Question: I am trying to use Chris Banes' library Actionbar-PullToRefresh. It can be found here.
I am using Tabs at bottom of screen in my app. as you can see in screen shot.
I read through the sample code. He says that all you have to do is, wrap your refreshable view in a PullToRefreshLayout like this: How do i integrate it into my app.
'''
public class MainActivity extends Activity implements OnTabChangeListener {
private TabHost mTabHost;
public static final String TAB_1 = "Open";
public static final String TAB_2 = "Approved";
public static final String TAB_3 = "Decline";
private int mCurrentTab;
public String result;
Vector<String> msgvector = new Vector<String>();
Vector<String> usernamevector = new Vector<String>();
Vector<String> feedIdvector = new Vector<String>();
Vector<String> userIdvector = new Vector<String>();
ListView listview,listview1,listview2;
private ProgressDialog simpleWaitDialog;
List<Rowfeeds> rowfeedlist;
public String result2;
public String result3;
@Override
protected void onCreate(Bundle savedInstanceState) {
super.onCreate(savedInstanceState);
setContentView(R.layout.activity_main);
mTabHost = (TabHost) findViewById(android.R.id.tabhost);
listview = (ListView)findViewById(R.id.tab_1);
listview1 = (ListView)findViewById(R.id.tab_2);
listview2 = (ListView)findViewById(R.id.tab_3);
new Feedsdata().execute();
setupTabs();
mTabHost.setOnTabChangedListener(this);
mTabHost.setCurrentTab(mCurrentTab);
}
private class Feedsdata extends AsyncTask<String, Void, String> {
@Override
protected String doInBackground(String... arg0) {
// TODO Auto-generated method stub
try {
Log.i("doInBackground", "doInBackground");
HttpClient hc = new DefaultHttpClient();
HttpPost postMethod = new HttpPost("http://192.168.21.74/mynetwork/formapi/top_feeds");
List<NameValuePair> nameValuePairs = new ArrayList<NameValuePair>();
nameValuePairs.add(new BasicNameValuePair("from", "0"));
nameValuePairs.add(new BasicNameValuePair("to", "10"));
postMethod.setEntity(new UrlEncodedFormEntity(nameValuePairs));
HttpResponse rp = hc.execute(postMethod);
if (rp.getStatusLine().getStatusCode() == HttpStatus.SC_OK) {
result = EntityUtils.toString(rp.getEntity());
Log.v("suggestion_data", "" + result);
JSONArray jsonary = new JSONArray(result);
for (int i = 0; i < jsonary.length(); i++) {
//Log.v("jsonary.length", "" +jsonary.length());
String sr = ""+jsonary.getJSONObject(i);
//Log.v("sr", "" +sr);
JSONObject jobj = new JSONObject(sr);
Log.v("======================", "=================" );
Log.v("feed_id", "" +jobj.getString("feed_id"));
Log.v("feed_message", "" +jobj.getString("feed_message"));
Log.v("user_id", "" +jobj.getString("user_id"));
Log.v("username", "" +jobj.getString("username"));
Log.v("======================", "=================" );
msgvector.add(""+jobj.getString("feed_message").toString().trim());
usernamevector.add("" +jobj.getString("username").toString().trim());
feedIdvector.add("" +jobj.getString("feed_id").toString().trim());
userIdvector.add("" +jobj.getString("user_id").toString().trim());
}
//for (int i = 0; i < feedIdvector.size(); i++) {
//Log.v("feedIdvector", "" +feedIdvector.elementAt(i));
//}
}else{
Log.d("JSON", "StatusCode "+rp.getStatusLine().getStatusCode());
}
} catch (Exception e) {
// TODO Auto-generated catch block
Log.i("AsyncTaskException", e.toString());
}
Log.i("popularAsyncTaskException", e.toString());
}
return null;
}
@Override
protected void onPreExecute() {
Log.i("Async-Example", "onPreExecute Called");
simpleWaitDialog = ProgressDialog.show(MainActivity.this,"Wait", "Downloading feeds");
}
@Override
protected void onPostExecute(String result) {
rowfeedlist = new ArrayList<Rowfeeds>();
for (int i = 0; i < msgvector.size(); i++) {
Rowfeeds rowfeeds = new Rowfeeds(msgvector.elementAt(i),usernamevector.elementAt(i),feedIdvector.elementAt(i));
rowfeedlist.add(rowfeeds);
}
Customfeedadapter feedadapter = new Customfeedadapter(getApplicationContext(),R.layout.feeds,rowfeedlist
,feedIdvector,userIdvector);
listview.setAdapter(feedadapter);
simpleWaitDialog.dismiss();
}
private void setupTabs() {
mTabHost.setup(); // you must call this before adding your tabs!
mTabHost.addTab(newTab(TAB_1, R.id.tab_1));
mTabHost.addTab(newTab(TAB_2, R.id.tab_2));
mTabHost.addTab(newTab(TAB_3, R.id.tab_3));
}
private TabSpec newTab(String tag, int tabContentId) {
Log.i("tag", tag);//fff498
Log.i("tabContentId", ""+tabContentId);//fff498
TabSpec spec = mTabHost.newTabSpec(tag);
spec.setContent(tabContentId);
if(tag.equalsIgnoreCase("Open")){
spec.setIndicator("", getResources().getDrawable(R.drawable.feed));
spec.setContent(tabContentId);
}else if(tag.equalsIgnoreCase("Approved")){
spec.setIndicator("", getResources().getDrawable(R.drawable.trend));
spec.setContent(tabContentId);
}else if(tag.equalsIgnoreCase("Decline")){
spec.setIndicator("", getResources().getDrawable(R.drawable.popularr));
spec.setContent(tabContentId);
}
for(int i=0;i<mTabHost.getTabWidget().getChildCount();i++)
{
mTabHost.getTabWidget().getChildAt(0).setBackgroundColor(Color.parseColor("#fff498"));
}
return spec;
}
public void onTabChanged(String tabId) {
for(int i=0;i<mTabHost.getTabWidget().getChildCount();i++)
{
mTabHost.getTabWidget().getChildAt(i).setBackgroundColor(Color.WHITE);
}
if (TAB_1.equals(tabId)) {
// updateTab(R.id.tab_1);
mCurrentTab = 0;
//Toast.makeText(getApplicationContext(), "1No Guest list for Today", Toast.LENGTH_SHORT).show();
mTabHost.getTabWidget().getChildAt(mTabHost.getCurrentTab()).setBackgroundColor(Color.parseColor("#fff498"));
}
if (TAB_2.equals(tabId)) {
//updateTab(R.id.tab_2);
mCurrentTab = 1;
//Toast.makeText(getApplicationContext(), "2No Guest list for Today", Toast.LENGTH_SHORT).show();
mTabHost.getTabWidget().getChildAt(mTabHost.getCurrentTab()).setBackgroundColor(Color.parseColor("#fff498"));
//http://192.168.21.74/mynetwork/formapi/trending
//http://192.168.21.74/mynetwork/formapi/popular
}
if (TAB_3.equals(tabId)) {
//updateTab(R.id.tab_2);
mCurrentTab = 2;
// Toast.makeText(getApplicationContext(), "3No Guest list for Today", Toast.LENGTH_SHORT).show();
mTabHost.getTabWidget().getChildAt(mTabHost.getCurrentTab()).setBackgroundColor(Color.parseColor("#fff498"));
}
}
@Override
public boolean onCreateOptionsMenu(Menu menu) {
// Inflate the menu; this adds items to the action bar if it is present.
getMenuInflater().inflate(R.menu.main, menu);
return true;
}
}
'''
Xml layout:
'''
<?xml version="1.0" encoding="utf-8"?>
<TabHost xmlns:android="http://schemas.android.com/apk/res/android"
android:id="@android:id/tabhost"
android:layout_width="fill_parent"
android:layout_height="fill_parent" >
<LinearLayout
android:id="@+id/linearLayout1"
android:layout_width="fill_parent"
android:layout_height="fill_parent"
android:orientation="vertical" >
<FrameLayout
android:id="@android:id/tabcontent"
android:layout_width="fill_parent"
android:layout_height="fill_parent"
android:layout_weight="1" >
<ListView
android:id="@+id/tab_1"
android:layout_width="fill_parent"
android:layout_height="wrap_content"
/>
<ListView
android:id="@+id/tab_2"
android:layout_width="fill_parent"
android:layout_height="wrap_content"
/>
<ListView
android:id="@+id/tab_3"
android:layout_width="fill_parent"
android:layout_height="wrap_content"
/>
</FrameLayout>
<TabWidget
android:id="@android:id/tabs"
android:layout_width="fill_parent"
android:layout_height="wrap_content"
android:layout_weight="0" >
</TabWidget>
</LinearLayout>
</TabHost>
'''

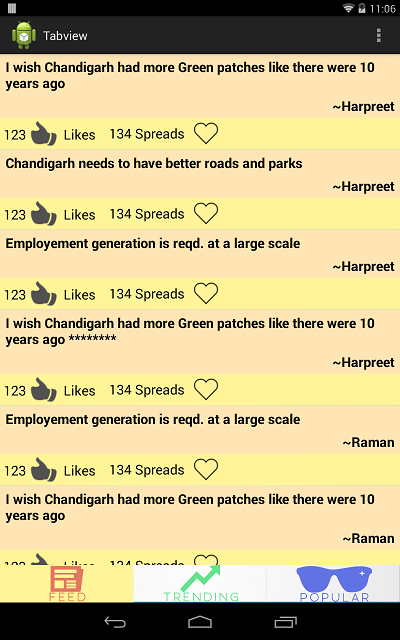
Answer: Put all your list views in PullToRefreshLayout and give 'R.id.tab_1' 'R.id.tab_2' 'R.id.tab_3' id's to your PullToRefreshLayout instead of 'ListView'
'''
<uk.co.senab.actionbarpulltorefresh.library.PullToRefreshLayout
xmlns:android="http://schemas.android.com/apk/res/android"
android:id="@+id/tab_1"
android:layout_width="match_parent"
android:layout_height="match_parent">
<ListView
android:id="@+id/listview1"
android:layout_width="fill_parent"
android:layout_height="wrap_content"
/>
</uk.co.senab.actionbarpulltorefresh.library.PullToRefreshLayout>
'''
same for rest of the listview
In java inside onCreate of the activity:
'''
mTabHost = (TabHost) findViewById(android.R.id.tabhost);
mPullToRefreshLayout= (ListView)findViewById(R.id.tab_1);
mPullToRefreshLayout1 = (ListView)findViewById(R.id.tab_2);
mPullToRefreshLayout2 = (ListView)findViewById(R.id.tab_3);
listview = (ListView)findViewById(R.id.listview1);
listview1 = (ListView)findViewById(R.id.listview2);
listview2 = (ListView)findViewById(R.id.listview3);
ActionBarPullToRefresh.from(this)
// Mark All Children as pullable
.allChildrenArePullable()
// Set the OnRefreshListener
.listener(this)
// Finally commit the setup to our PullToRefreshLayout
.setup(mPullToRefreshLayout);
'''
on tab change:
'''
public void onTabChanged(String tabId) {
for(int i=0;i<mTabHost.getTabWidget().getChildCount();i++)
{
mTabHost.getTabWidget().getChildAt(i).setBackgroundColor(Color.WHITE);
}
if (TAB_1.equals(tabId)) {
// updateTab(R.id.tab_1);
mCurrentTab = 0;
//Toast.makeText(getApplicationContext(), "1No Guest list for Today", Toast.LENGTH_SHORT).show();
mTabHost.getTabWidget().getChildAt(mTabHost.getCurrentTab()).setBackgroundColor(Color.parseColor("#fff498"));
ActionBarPullToRefresh.from(this)
// Mark All Children as pullable
.allChildrenArePullable()
// Set the OnRefreshListener
.listener(this)
// Finally commit the setup to our PullToRefreshLayout
.setup(mPullToRefreshLayout);
}
if (TAB_2.equals(tabId)) {
//updateTab(R.id.tab_2);
mCurrentTab = 1;
//Toast.makeText(getApplicationContext(), "2No Guest list for Today", Toast.LENGTH_SHORT).show();
mTabHost.getTabWidget().getChildAt(mTabHost.getCurrentTab()).setBackgroundColor(Color.parseColor("#fff498"));
//http://192.168.21.74/mynetwork/formapi/trending
//http://192.168.21.74/mynetwork/formapi/popular
ActionBarPullToRefresh.from(this)
// Mark All Children as pullable
.allChildrenArePullable()
// Set the OnRefreshListener
.listener(this)
// Finally commit the setup to our PullToRefreshLayout
.setup(mPullToRefreshLayout1);
}
if (TAB_3.equals(tabId)) {
//updateTab(R.id.tab_2);
mCurrentTab = 2;
// Toast.makeText(getApplicationContext(), "3No Guest list for Today", Toast.LENGTH_SHORT).show();
mTabHost.getTabWidget().getChildAt(mTabHost.getCurrentTab()).setBackgroundColor(Color.parseColor("#fff498"));
ActionBarPullToRefresh.from(this)
// Mark All Children as pullable
.allChildrenArePullable()
// Set the OnRefreshListener
.listener(this)
// Finally commit the setup to our PullToRefreshLayout
.setup(mPullToRefreshLayout2);
}
}
'''